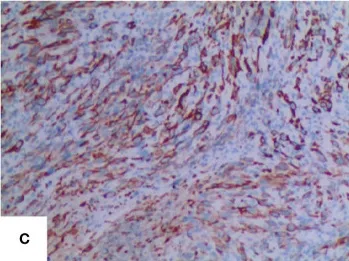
Histopathological assessment of tumor tissue. HEx100.
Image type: pathology (immunostaining)